В схеме, изображенной на рисунке, ёмкость конденсатора $C$ периодически изменяется путем механического перемещения пластин. Допустим, что вследствие некоторого возмущения в схеме возникли малые колебания с амплитудой напряжения на конденсаторе порядка нескольких милливольт.  В момент времени, когда напряжение на конденсатоpe максимально, его ёмкость скачкообразно уменьшают на долю $\varepsilon=|\Delta C| / C$. Через четверть периода $\frac{\pi}{2} \sqrt{L C}$ ёмкость скачком увеличивают до прежнего значения, ещё через четверть периода ёмкость вновь скачкообразно уменьшают на долю $\varepsilon$ и т.д. При определённых условиях в схеме могут возбудиться незатухающие электрические колебания. В схему включен нелинейный элемент (лампочка накаливания $\Lambda$), вольт-амперная характеристика которой представлена на рисунке:
Найдите минимальное значение $\varepsilon_{\min }$, при котором в схеме возбуждаются незатухающие колебания, если $L=0.1~Гн$, $C=10^{-7}~Ф$.
Найдите амплитуду установившихся колебаний напряжения на лампочке, если $\varepsilon=3\text%$. Примечание. Необходимые построения следует выполнять непосредственно на рисунке.
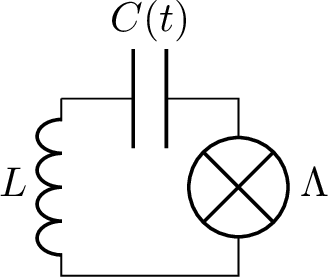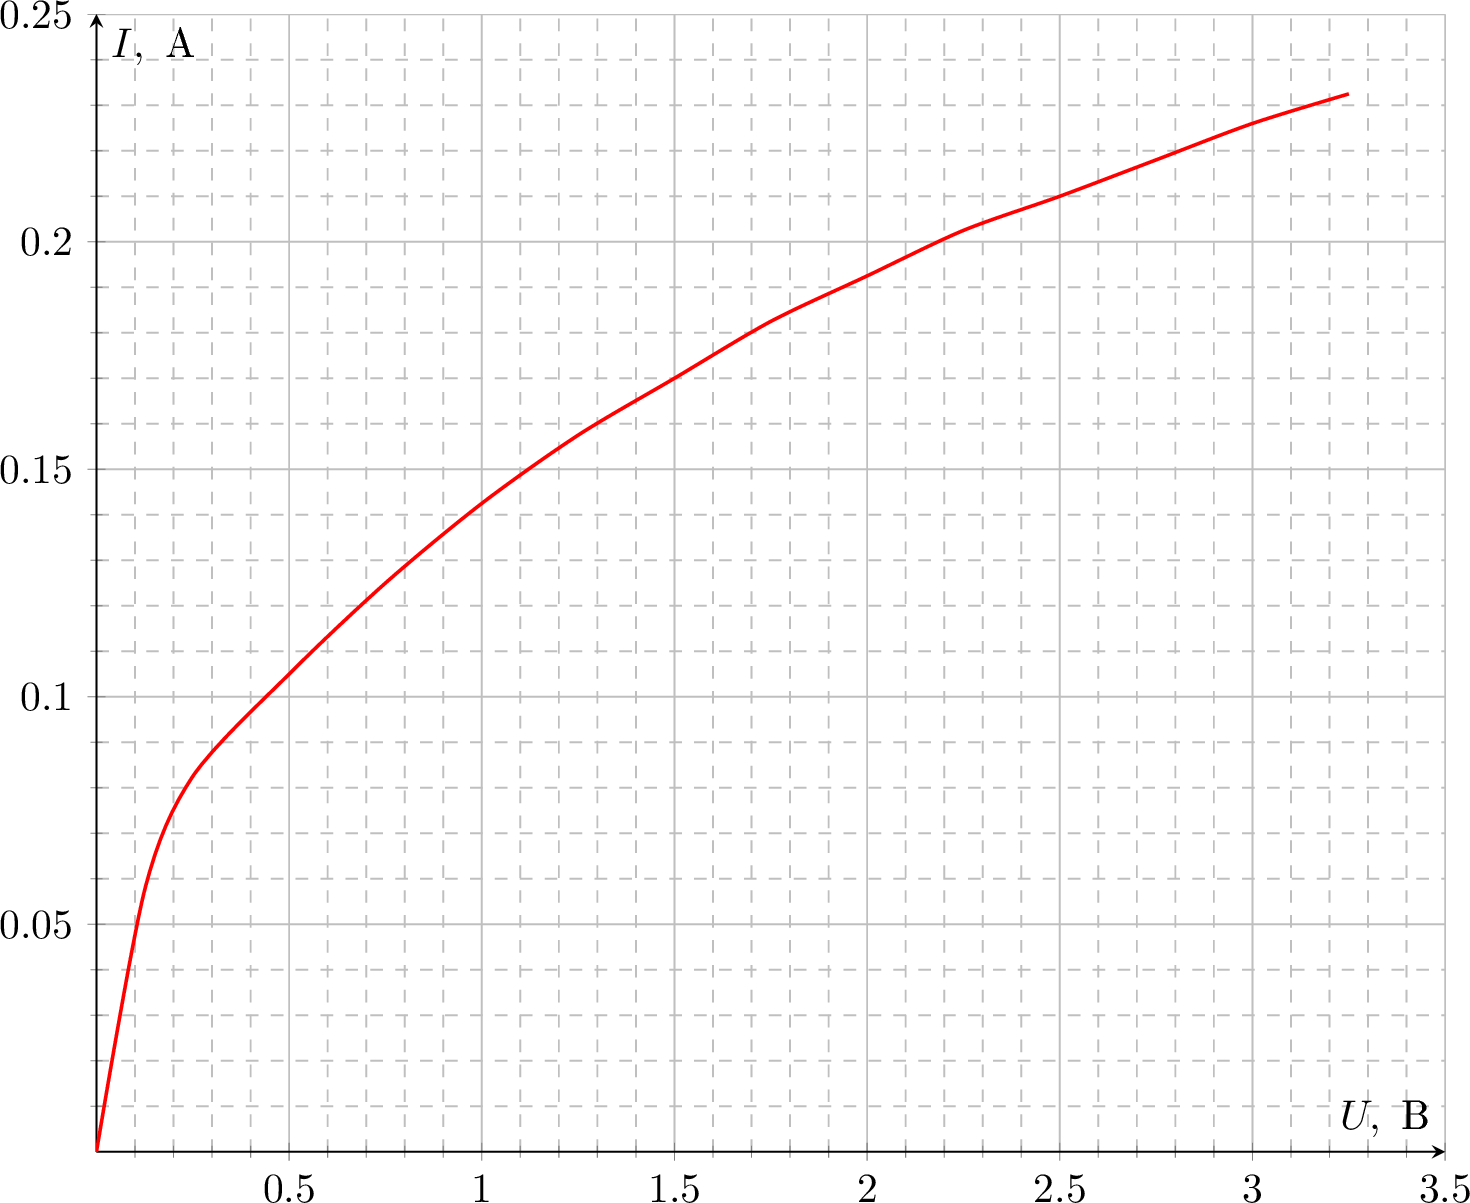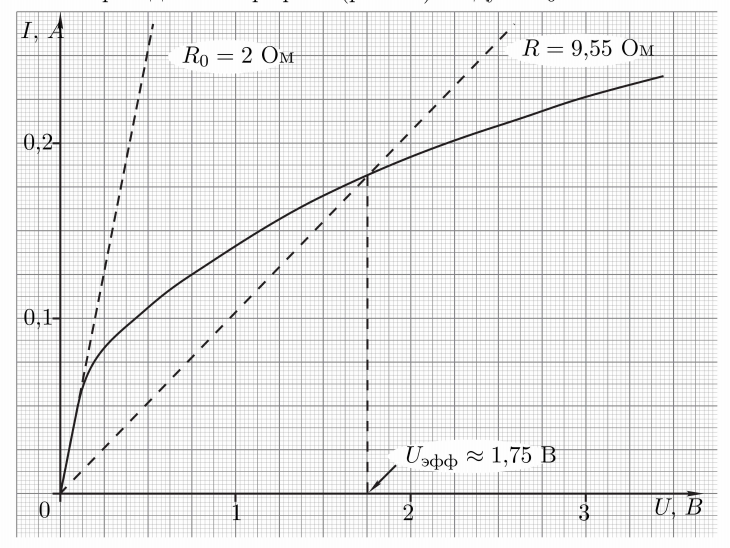
Найдите минимальное значение $\varepsilon_{\min }$, при котором в схеме возбуждаются незатухающие колебания, если $L=0.1~Гн$, $C=10^{-7}~Ф$.
Решение: За период колебаний $T=2 \pi \sqrt{L C}$ внешние силы дважды совершают положительную работу по раздвижению пластин конденсатора в моменты максимального значения $U_{m}$ напряжения. Эта работа затрачивается на увеличение энергии конденсатора: $$ A=\Delta W=2 \Delta\left(\frac{q^{2}}{2 C}\right)=-\frac{q^{2}}{C^{2}} \Delta C=\varepsilon C U_{m}^{2}. $$ Здесь $q=C U_{m}$ - заряд конденсатора, $\Delta C<0$ - изменение ёмкости конденсатора, $\varepsilon=-\Delta C / C$ - относительное изменение ёмкости (по модулю). При скачкообразном увеличении ёмкости до прежнего значения внешние силы работы не совершают, так как в эти моменты напряжение на конденсаторе равно нулю. При колебаниях тока в цепи часть энергии выделяется в виде джоулева тепла на лампочке, которая является инерционным нелинейным элементом. Она будет вести себя как резистор, сопротивление которого при малых колебаниях определяется наклоном касательной к вольт-амперной характеристике в начале координат. Из приведённого графика (см. рисунок) следует $R_{0}=2~Ом$.  Таким образом, на лампочке за период колебаний $T$ будет рассеиваться энергия $$ \Delta Q=\frac{R_{0} I_{m}^{2}}{2} T=\frac{R_{0} T}{2} \omega^{2} C^{2} U_{m}^{2}. $$ Здесь $I_{m}=\omega C U_{m}$ - амплитуда колебаний тока на лампочке. Условие возбуждения незатухающих параметрических колебаний запишется в виде $$ \Delta W \geqslant \Delta Q, \quad \text { или } \quad \varepsilon C U_{m}^{2} \geqslant \frac{R_{0} T}{2} \omega^{2} C^{2} U_{m}^{2}. $$ Принимая во внимание $T=2 \pi / \omega=2 \pi \sqrt{L C}$, получим для $\varepsilon_{min}$: $$ \varepsilon_{\min }=\frac{R_{0} T}{2} \omega^{2} C=\frac{R_{0}}{2} \cdot 2 \pi \sqrt{L C} \cdot \frac{1}{L C} \cdot C=\pi R_{0} \sqrt{\frac{C}{L}}. $$ Подстановка числовых значений даёт $\varepsilon_{\min }=6.3 \cdot 10^{-3}=0.63~\%$.
Ответ: $\varepsilon_{\min }=6.3 \cdot 10^{-3}=0.63~\%$.

Найдите амплитуду установившихся колебаний напряжения на лампочке, если $\varepsilon=3\text%$.
Решение: Период колебаний $T=2 \pi \sqrt{L C}=6.3 \cdot 10^{-4}~с$. Температура нити лампочки за период не успевает измениться, поэтому лампочка ведёт себя просто как резистор. Чтобы найти сопротивление $R$ лампочки в установившемся режиме, приравняем работу внешних сил потерям энергии за период: $$ \Delta W=\Delta Q, \quad \text { или } \quad \varepsilon C U_{m}^{2}=\frac{R_{0} T}{2} \omega^{2} C^{2} U_{m}^{2} $$ откуда для $\varepsilon=3~\%$ получим $$ R=(\varepsilon / \pi) \sqrt{L / C}=9.55~Ом. $$ Проведём на вольт-амперной характеристике прямую, соответствующую этому значению сопротивления. Точка пересечения прямой с вольт-амперной характеристикой лампочки определяет эффективное напряжение на лампочке $U_{эфф}=1.75~В$. Следовательно, $U_{0}=\sqrt{2} U_{эфф} \approx 2.5~В$. Примечание. Из-за неточности графического определения $R_{0}$ и $U_{эфф}$ численные значения этих величин могут отличаться приблизительно на $5~\%$.
Ответ: $U_{0}\approx 2.5~В$.
Темы:
T, Электричество, Цепи, Нелинейный элемент, Цепь с конденсатором, Колебания, Цепь с катушкой, Всероссийские, Электрические цепи, Параметрические колебания